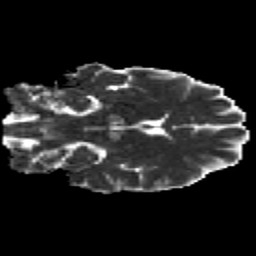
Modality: MD
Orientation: coronal
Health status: healthy
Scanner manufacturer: siemens
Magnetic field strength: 3 T
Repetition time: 12 s
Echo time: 0.092 s